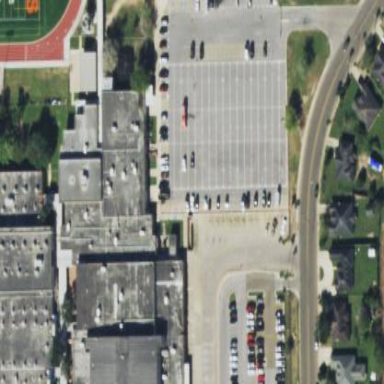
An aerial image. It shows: Parking area.